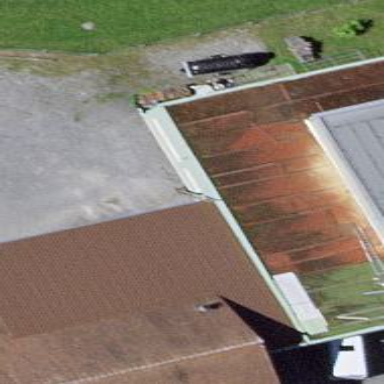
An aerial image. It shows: View of roof of building.